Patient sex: M
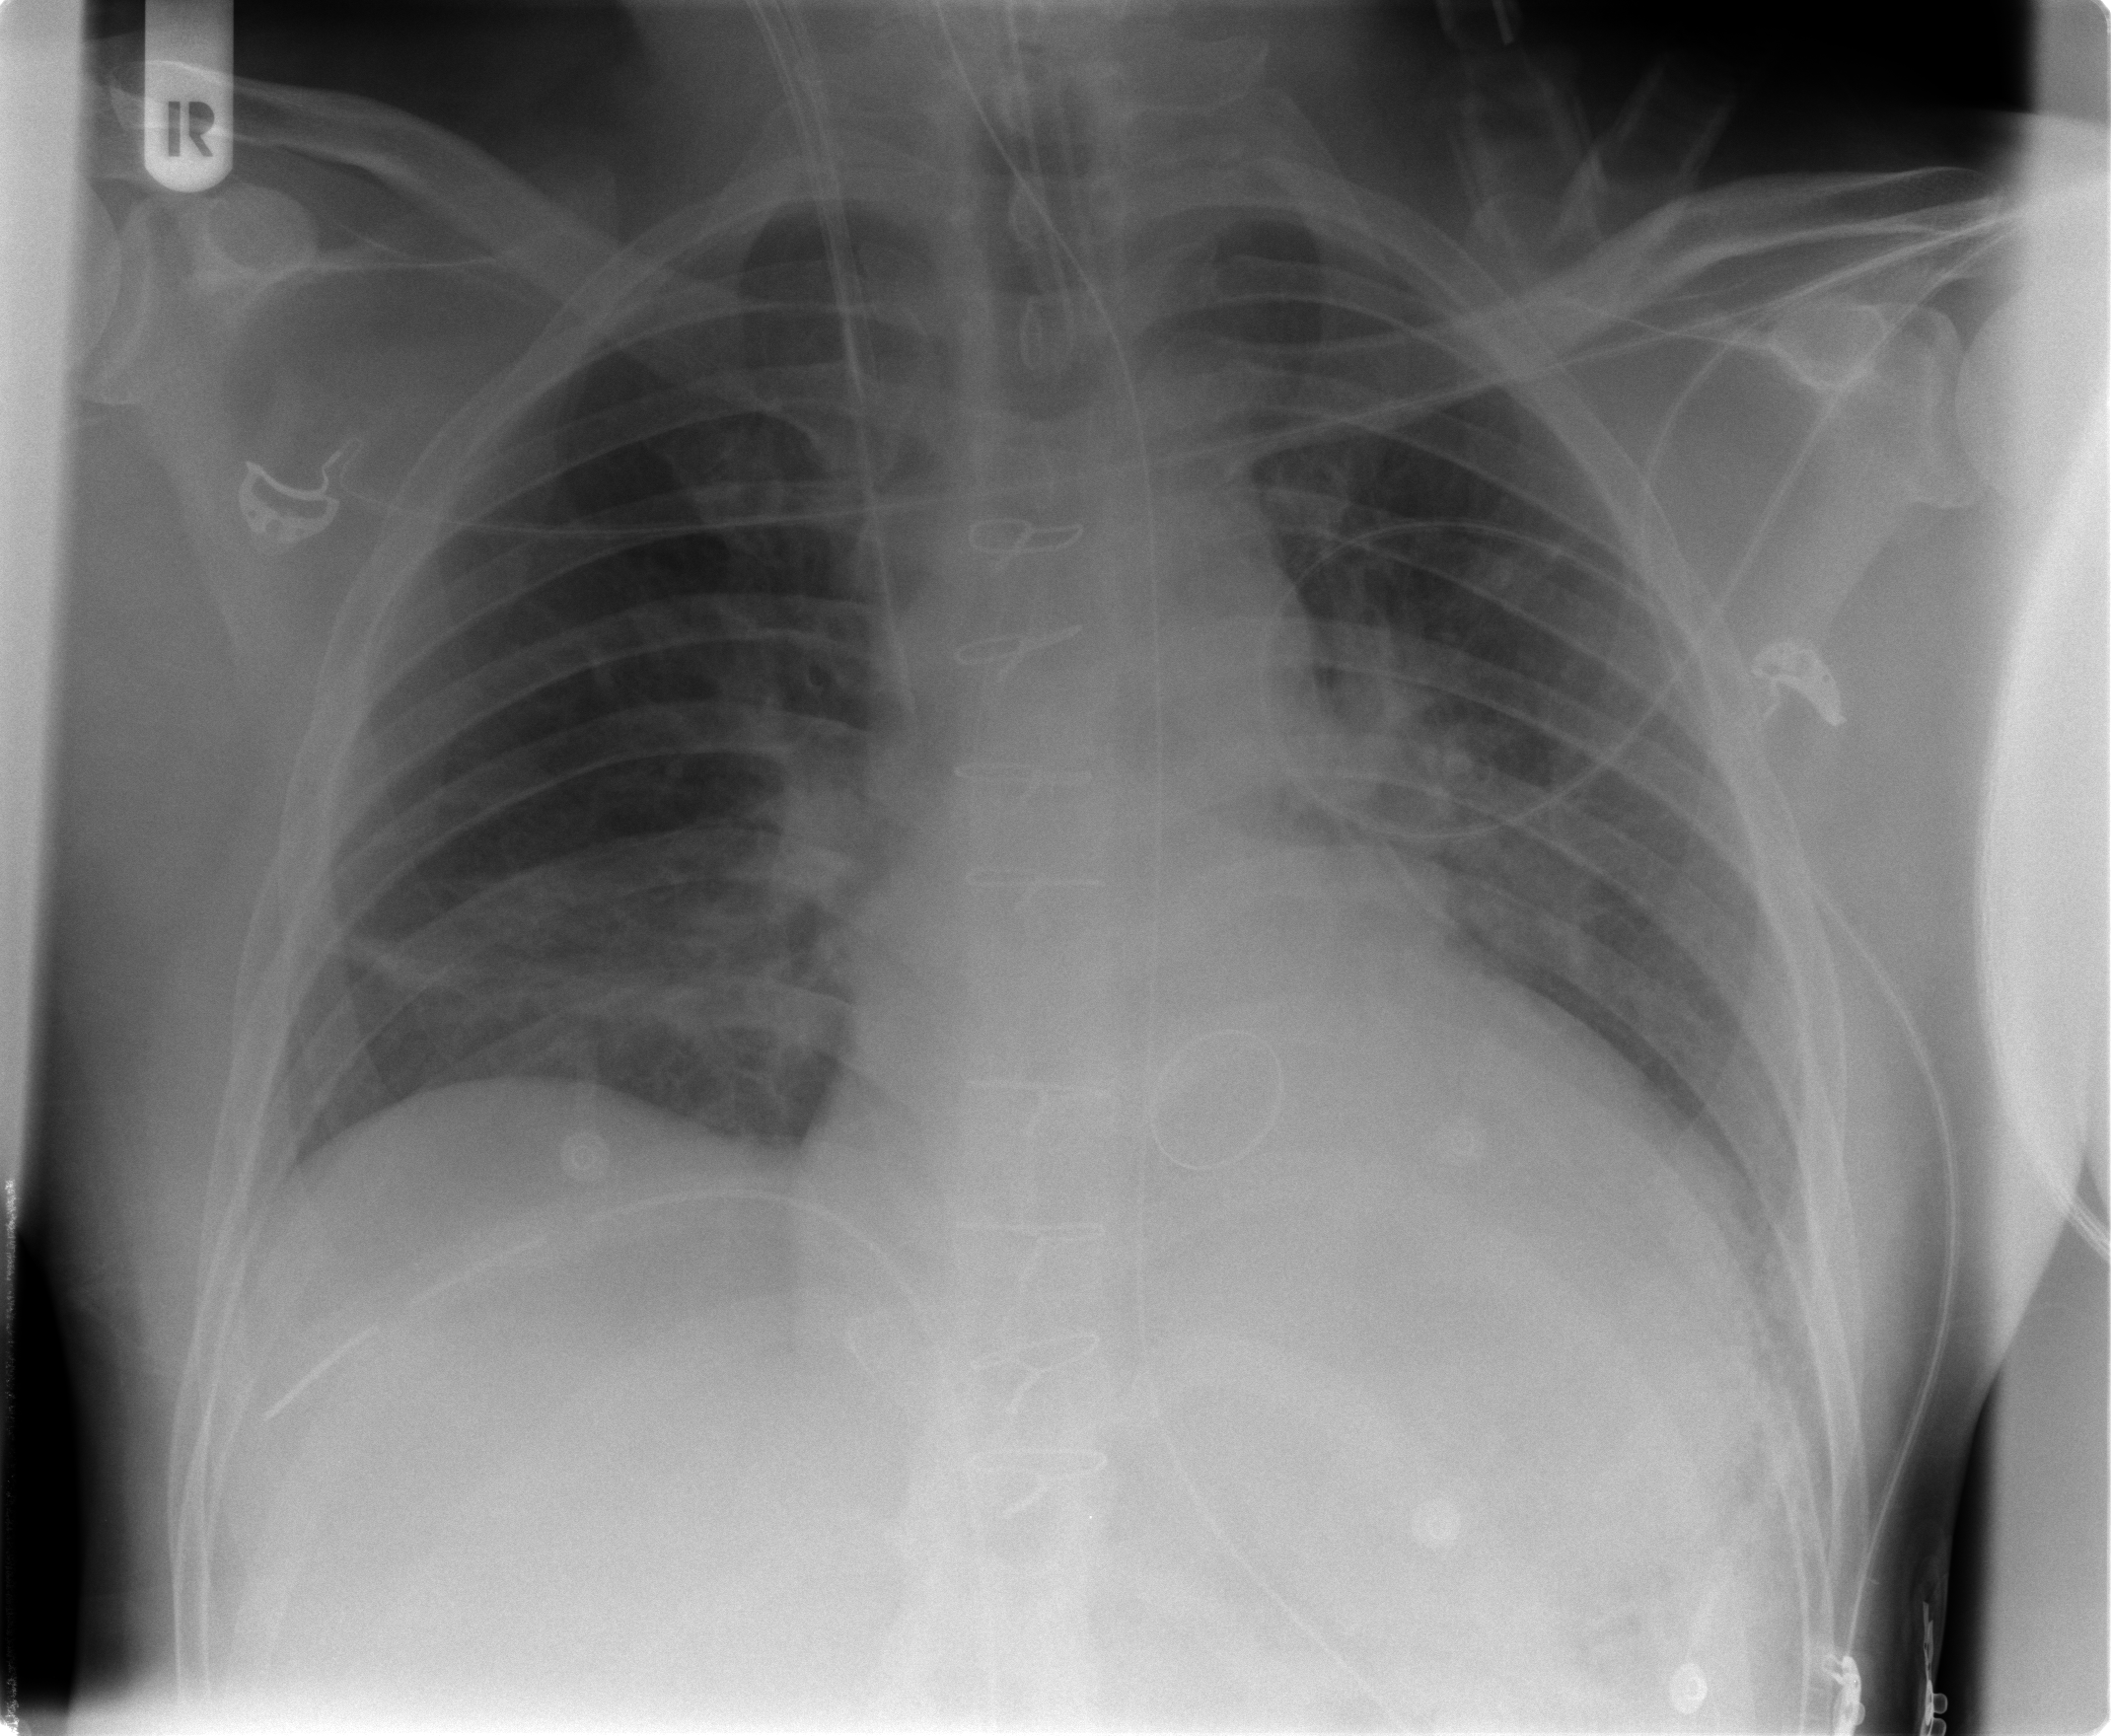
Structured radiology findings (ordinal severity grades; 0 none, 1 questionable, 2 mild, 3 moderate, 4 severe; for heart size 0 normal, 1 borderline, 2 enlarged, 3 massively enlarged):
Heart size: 2
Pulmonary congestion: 2
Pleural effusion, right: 0
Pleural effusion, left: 2
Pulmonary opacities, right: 0
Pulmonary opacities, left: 0
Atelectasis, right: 2
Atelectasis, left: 2